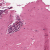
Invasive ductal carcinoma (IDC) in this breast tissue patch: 0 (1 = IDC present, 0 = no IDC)